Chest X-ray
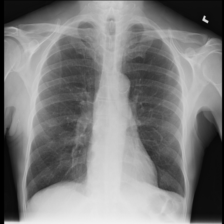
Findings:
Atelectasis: negative
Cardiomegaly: negative
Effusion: negative
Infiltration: negative
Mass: negative
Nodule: negative
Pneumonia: negative
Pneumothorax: negative
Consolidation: negative
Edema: negative
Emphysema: negative
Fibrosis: negative
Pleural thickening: negative
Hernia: negative